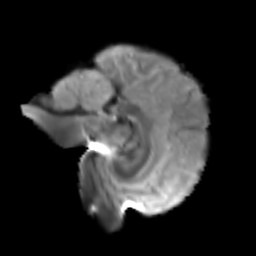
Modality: T2w
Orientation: sagittal
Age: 24
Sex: male
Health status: healthy
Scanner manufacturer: siemens
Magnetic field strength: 3 T
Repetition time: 3.6 s
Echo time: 0.0964 s